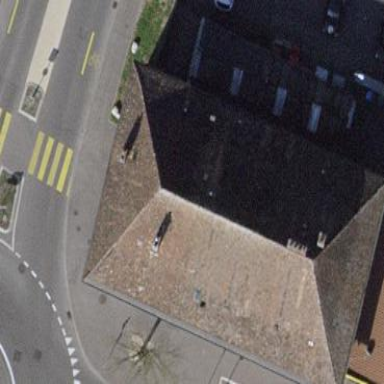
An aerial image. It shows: Building with hipped roof made of roof tiles.